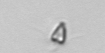
Label: Pyramimonas